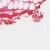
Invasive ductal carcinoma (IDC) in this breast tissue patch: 0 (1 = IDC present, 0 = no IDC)